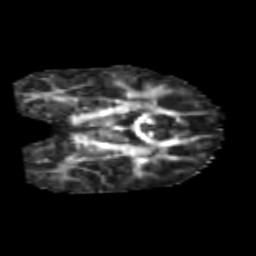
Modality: FA
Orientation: coronal
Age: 7
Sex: male
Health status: healthy